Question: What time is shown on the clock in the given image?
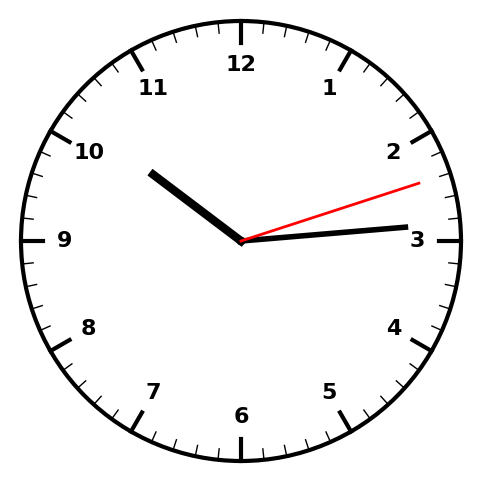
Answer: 10:14:12